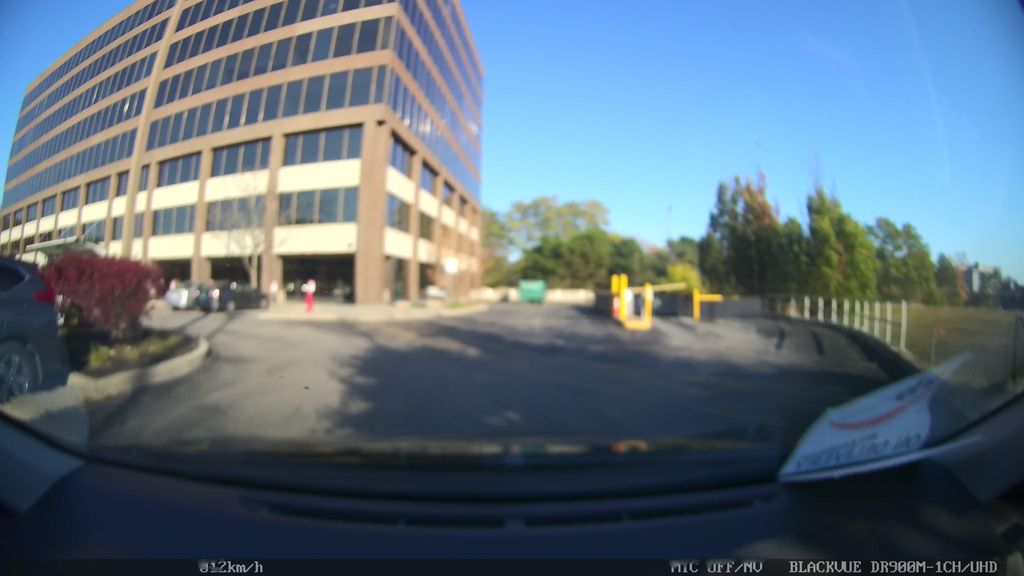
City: toronto